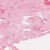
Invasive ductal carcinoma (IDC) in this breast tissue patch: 0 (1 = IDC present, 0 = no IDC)